Question: Is it possible to annotate with html code? I'm trying to color only a few words and not the entire text.
'''
library(tidyverse)
#> Warning: package 'ggplot2' was built under R version 4.0.2
mtcars %>%
ggplot(aes(x = hp, y = mpg)) +
geom_point() +
annotate(geom = "text", label = "I'm <span style='color: red;'>red</span>
and i'm <span style='color: orange;'>orange</span>",
x = 250, y = 25)
'''

<URL>
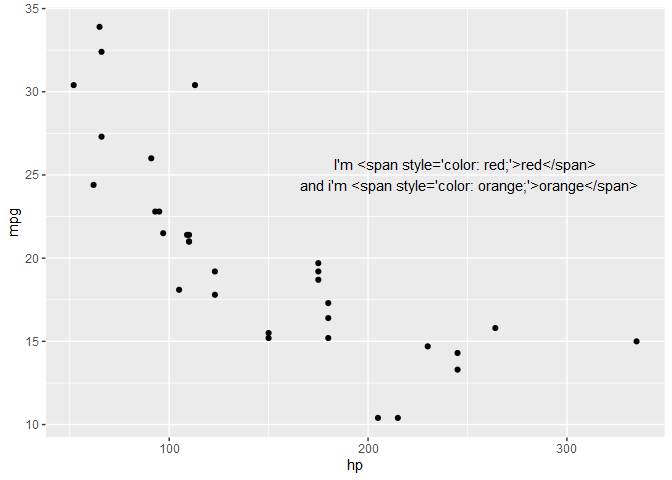
Answer: You can use package 'ggtext'. It is quite new. The only change needed for your example is to replace the geom: using '"richtext"' instead of '"text"'.
'''
library(tidyverse)
library(ggtext)
#> Warning: package 'ggplot2' was built under R version 4.0.2
mtcars %>%
ggplot(aes(x = hp, y = mpg)) +
geom_point() +
annotate(geom = "richtext", label = "I'm <span style='color: red;'>red</span>
and i'm <span style='color: orange;'>orange</span>",
x = 250, y = 25)
'''
<URL>
It is possible to use 'fill = NA' to remove the background. To remove the border line 'label.color = NA' can be used.
'''
library(tidyverse)
library(ggtext)
mtcars %>%
ggplot(aes(x = hp, y = mpg)) +
geom_point() +
annotate(geom = "richtext", label = "I'm <span style='color: red;'>red</span>
and i'm <span style='color: orange;'>orange</span>",
x = 250, y = 25, fill = NA, label.color = NA)
'''
<URL>